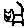
Label: cat